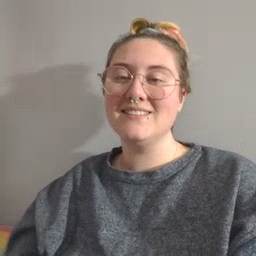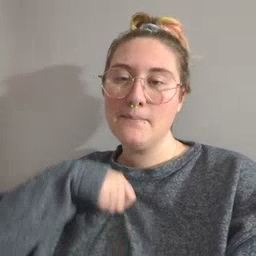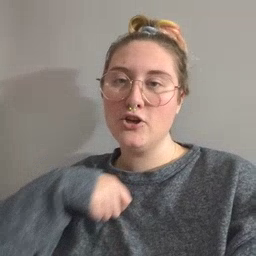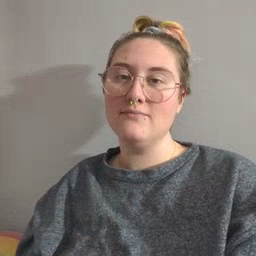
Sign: zipper